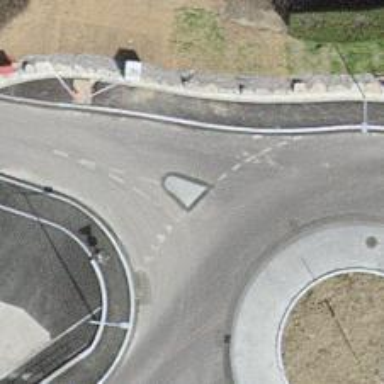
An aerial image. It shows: Traffic calming island.